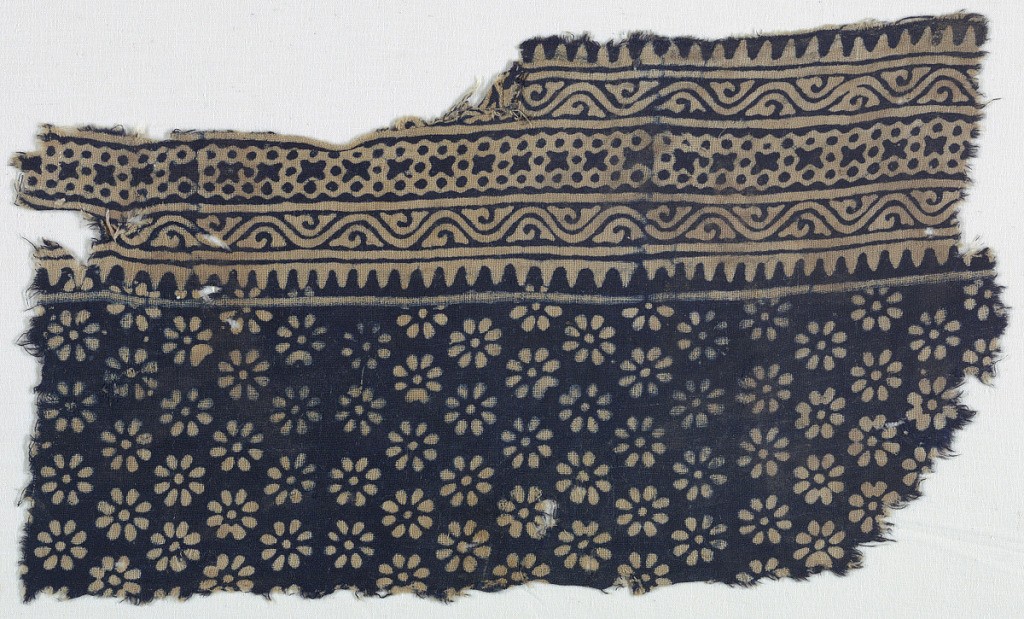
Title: Textile
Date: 15th–18th century
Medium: cotton Technique: resist-printed on plain weave
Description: Fragment of panel with rosette-patterned field and three-part curving vine and floral borders. White design on blue ground.